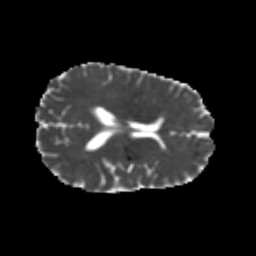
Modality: MD
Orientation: axial
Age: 24
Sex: female
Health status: healthy
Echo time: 0.074 s